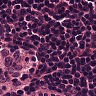
Metastatic tissue present: no